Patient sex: M
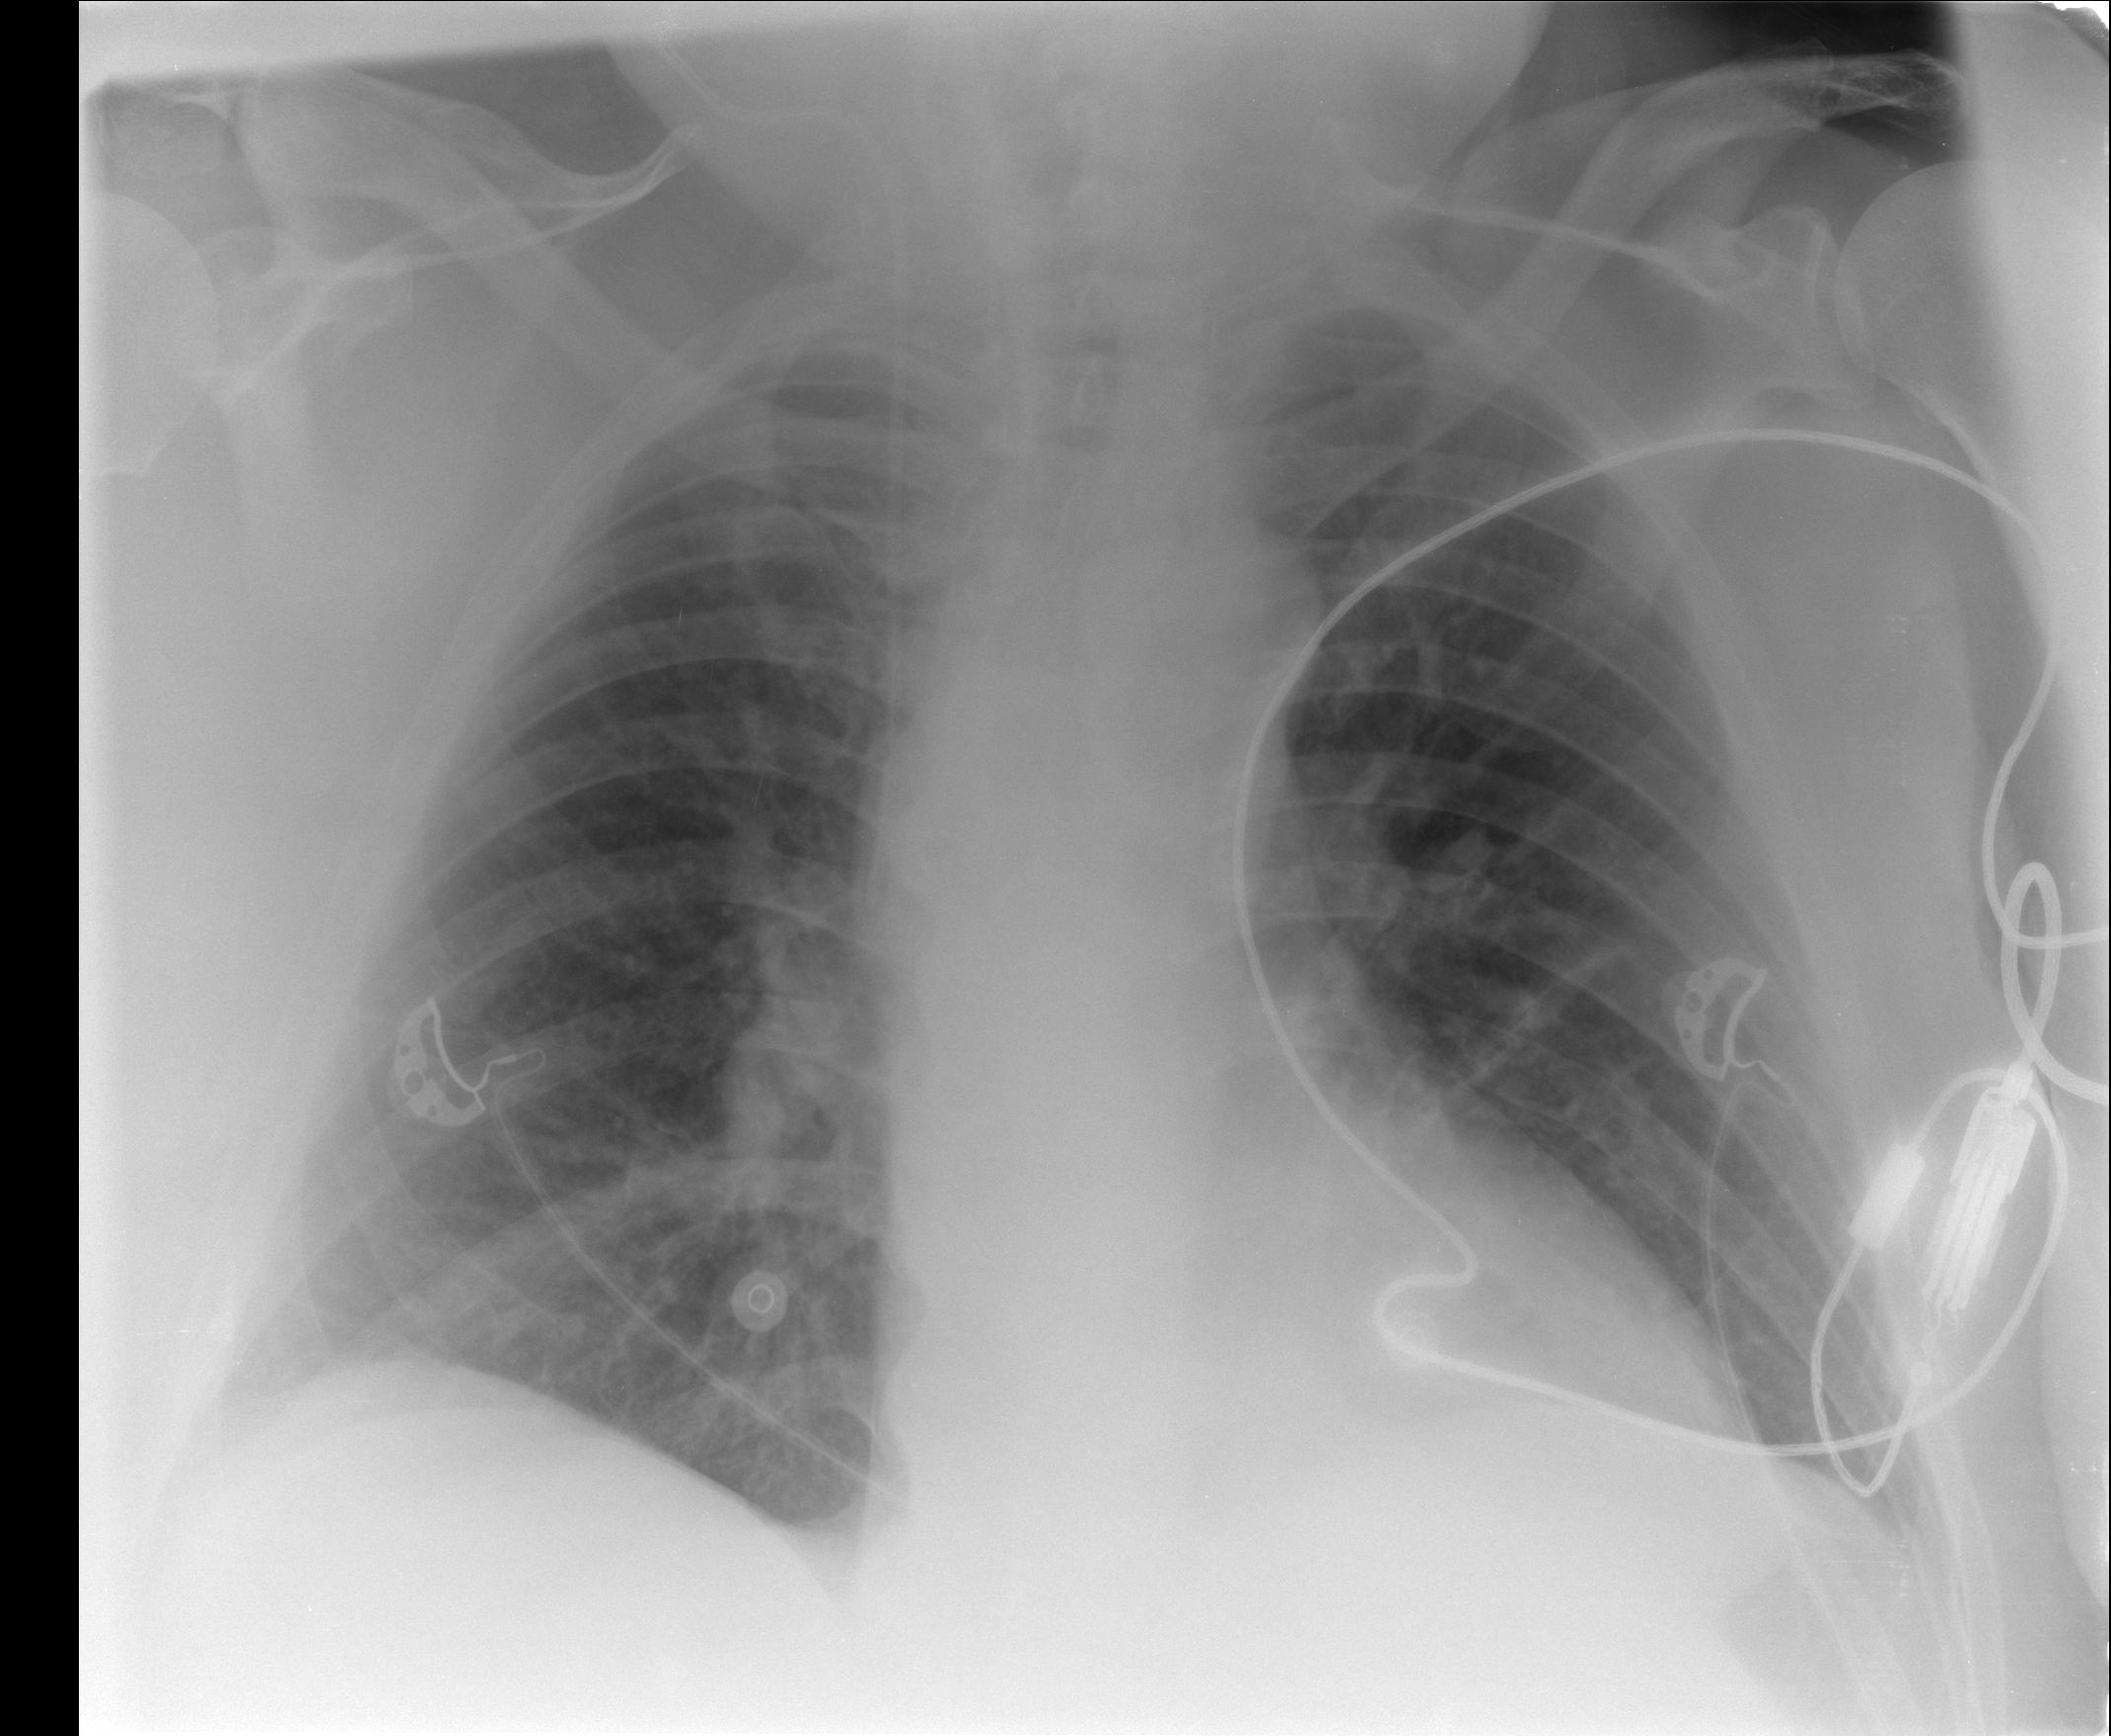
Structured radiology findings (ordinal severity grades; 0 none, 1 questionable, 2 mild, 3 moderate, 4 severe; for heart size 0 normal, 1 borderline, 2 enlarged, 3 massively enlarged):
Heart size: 0
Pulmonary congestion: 2
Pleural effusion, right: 2
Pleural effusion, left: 0
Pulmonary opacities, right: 0
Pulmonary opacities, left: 0
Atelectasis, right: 0
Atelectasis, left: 0